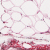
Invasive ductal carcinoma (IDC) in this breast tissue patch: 0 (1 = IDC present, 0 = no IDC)